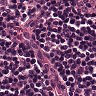
Metastatic tissue present: no